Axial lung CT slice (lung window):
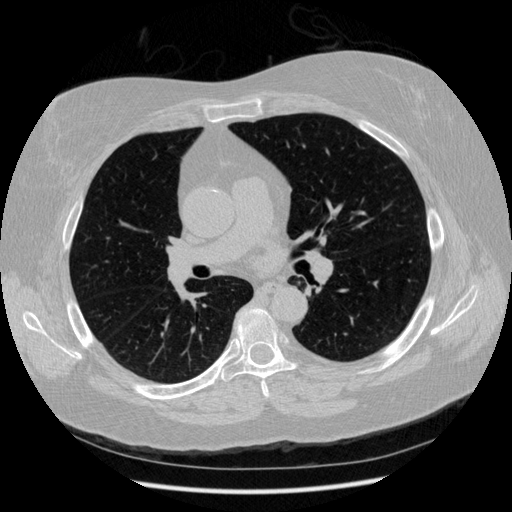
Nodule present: no